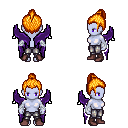
a pixel art fantasy rpg character, female body template, dark elf, purple skin, purple wings, metal pants, light blonde short topknot hairstyle, white cloth bandages, maroon shoes, four views (front, back, left, right), 2x2 character sprite sheet, small pixel art, hard edges, no anti-aliasing